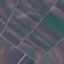
Land use / land cover: PermanentCrop